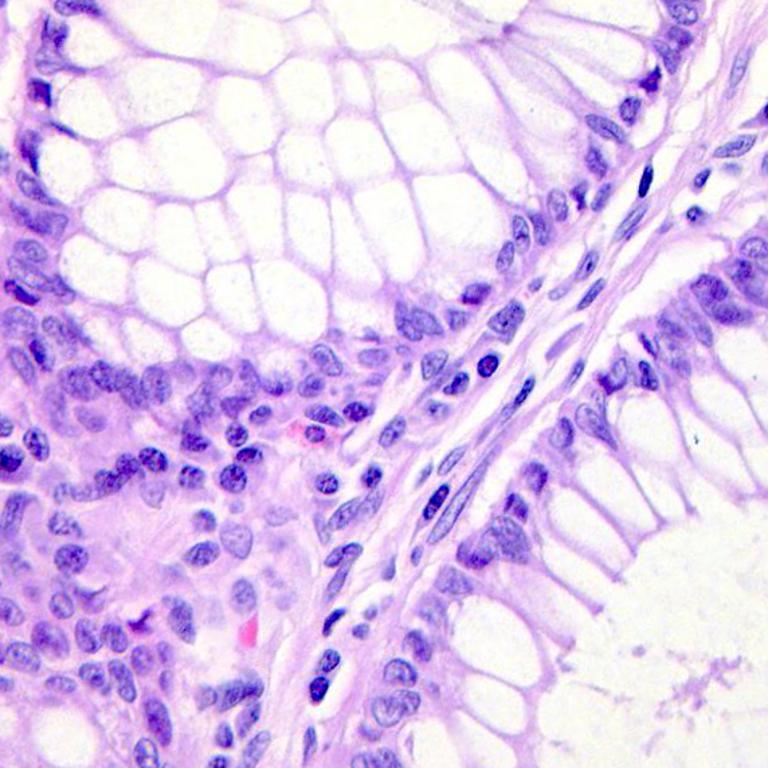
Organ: colon
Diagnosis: benign